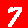
Digit: 7